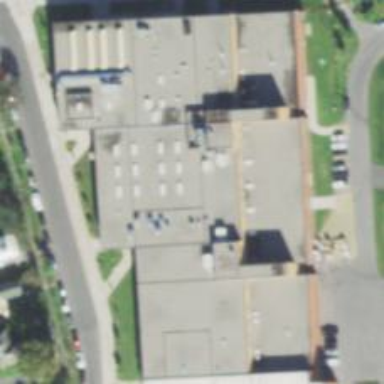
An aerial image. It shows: School.